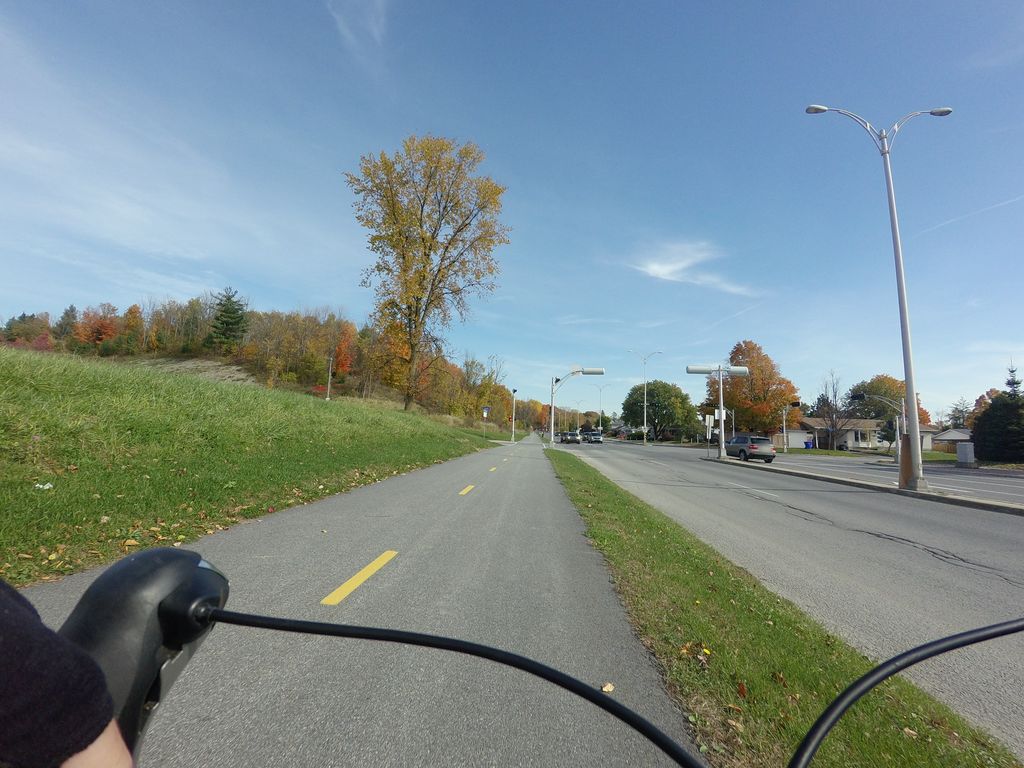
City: ottawa-gatineau